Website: home-depot
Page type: review-order
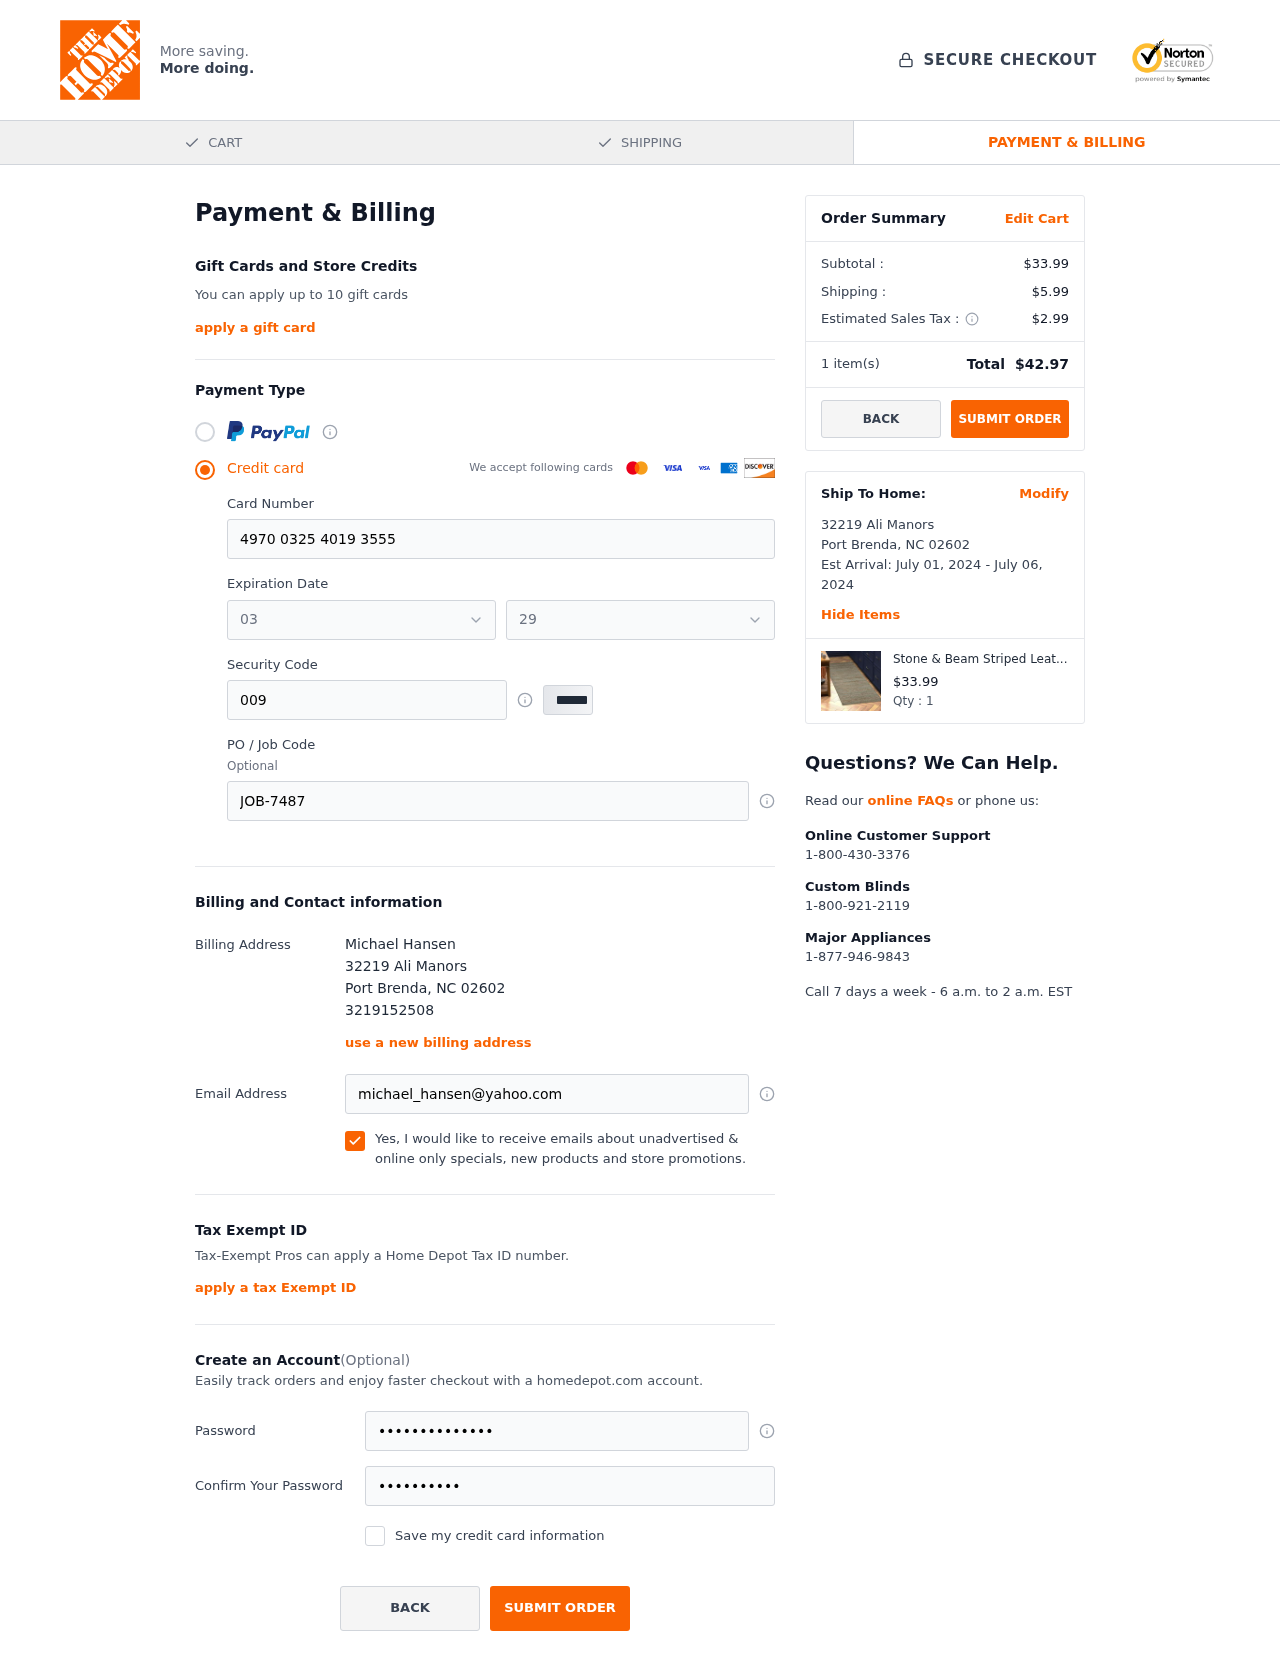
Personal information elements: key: PII_CARD_EXPIRY_MONTH
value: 03
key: PII_CARD_EXPIRY_YEAR
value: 29
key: PII_CITY
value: Port Brenda
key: PII_FULLNAME
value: Michael Hansen
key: PII_PHONE
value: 3219152508
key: PII_POSTCODE
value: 02602
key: PII_STATE_ABBR
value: NC
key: PII_STREET
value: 32219 Ali Manors
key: PII_CARD_NUMBER
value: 4970 0325 4019 3555
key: PII_CARD_CVV
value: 009
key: PII_JOB_CODE
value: JOB-7487
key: PII_EMAIL
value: michael_hansen@yahoo.com
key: PII_STREET2
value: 32219 Ali Manors
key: PII_POSTCODE2
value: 02602
Product elements: key: PRODUCT1_NAME
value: Stone & Beam Striped Leather Rug
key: PRODUCT1_PRICE
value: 33.99
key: PRODUCT1_QUANTITY
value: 1
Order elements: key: ORDER_SUBTOTAL
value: $33.99
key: ORDER_SHIPPING_COST
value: $5.99
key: ORDER_TAX
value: $2.99
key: ORDER_NUM_ITEMS
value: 1
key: ORDER_TOTAL
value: $42.97
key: ORDER_SHIPPING_DATE
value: July 01, 2024
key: ORDER_DELIVERY_DATE
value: July 06, 2024